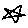
Label: star